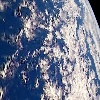
Label: cloud